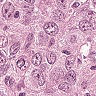
Metastatic tissue present: yes